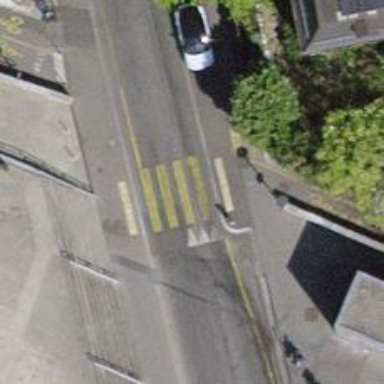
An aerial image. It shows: Marked crossing with zebra stripes on the road.